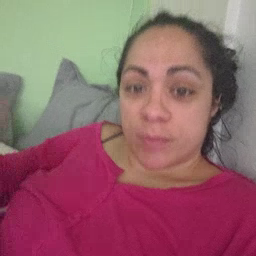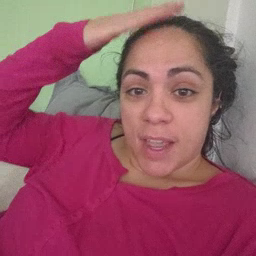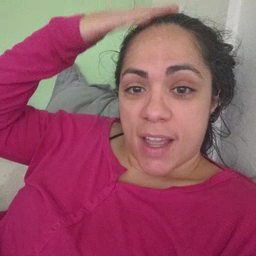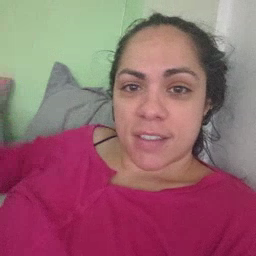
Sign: hat